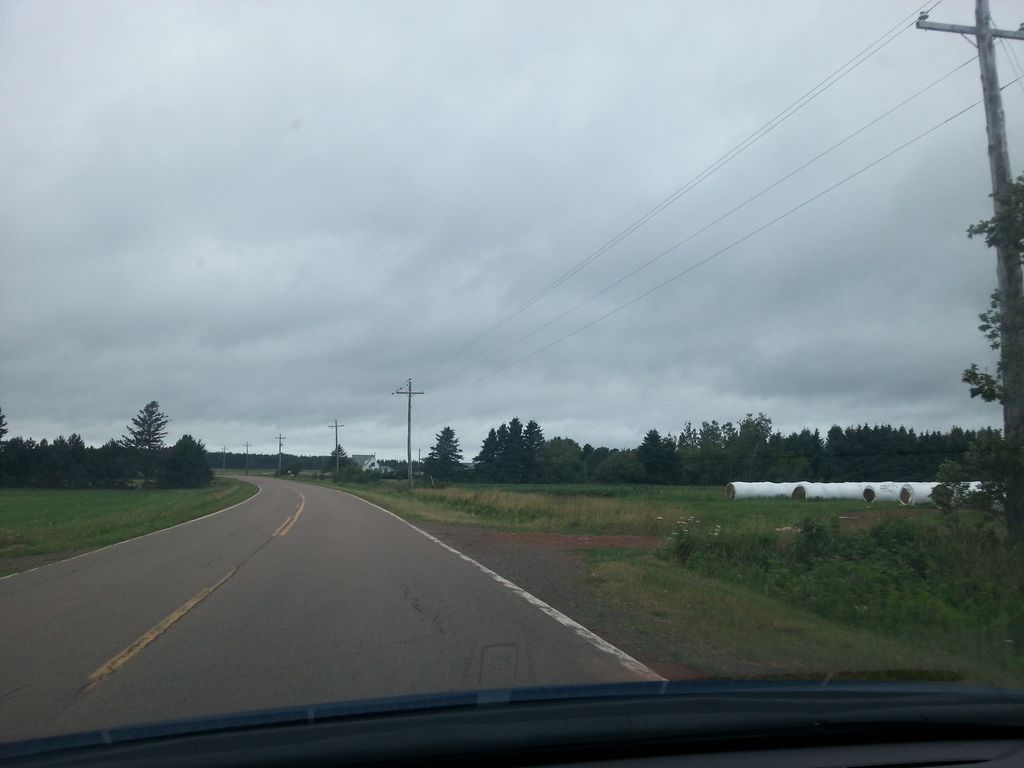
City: charlottetown